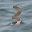
Label: 3